Question: I'm developing a graph-editor that uses drag and drop to build hierarchical graphs (containing nodes and links), each node in the graph should be linked to a table in our database (SQL Server), I did a lot of research about libraries based on javascript or/and JSON specifications to draw nodes and links, there are a lot of great examples to follow. But I have no idea about the way I can link a graph to a database (SQL Server, Oracle, MySQL...). I thought about this architecture :

I have looked at the <URL> library , It creates Data driven charts but I think It only uses flat files, and not relational databases.
First can you please tell me if my architecture is well thought out? And secondly can give me some ideas about the way I can link my graphs to the DBMS.
Thanks a lot.
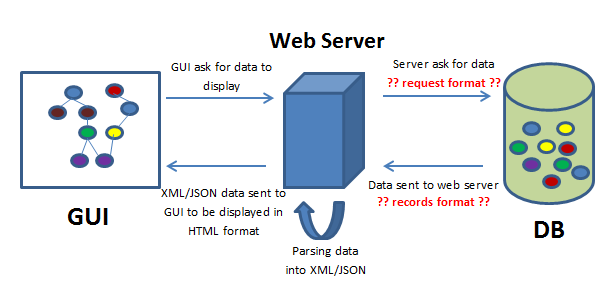
Answer: Lets say that a node is deserialized as the following POCO:
'''
public class Node
{
public int id {get;set;}
public string name {get; set;}
public List<int> outBoundConnection {get;set;}
public List<int> inBoundConnection {get; set;}
}
'''
The id field is from the database. This is what you will use to keep track of the object. Assuming each row/node/.. has a unique id, you need to keep this around through out the life cycle of the object (Query -> POCO -> JSON -> D3). This id will link your D3 dataset to your SQL server rows.
I hope this helps as a general outline.
>
1. Set up a web project, which will expose web services that D3 will use.
2. Create a web service to query the nodes. Return data as JSON. D3 has API for web serivces
> You might want to look in to <URL>, return what ever structure you constructed as JSON.
Now, since the id is kept throughout the life cycle, you can make requests to your web service with the id as the parameter.
So, for example, if you wanted to delete a note. You would make an HTTP DELETE request (<URL> to a web service endpoint that accepts an id as a parameter.
Or if you want to remove a connection node, create a web service that takes two ids, or the id of the connection (if you have the schema set up that way).
You want to hook on to something unique about the graph data.